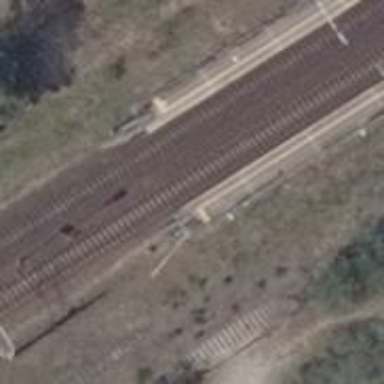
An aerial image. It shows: Platform edge at railway station.